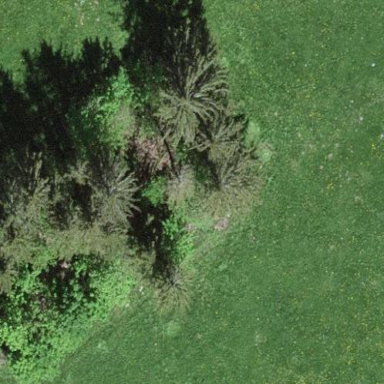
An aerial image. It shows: Beautiful woodland area.